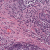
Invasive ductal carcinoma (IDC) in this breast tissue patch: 1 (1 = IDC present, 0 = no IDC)